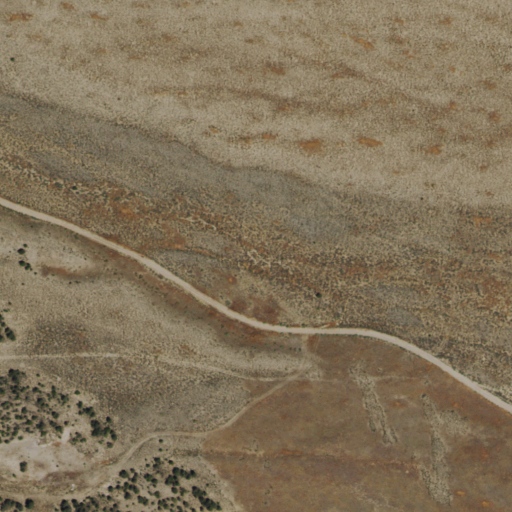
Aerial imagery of valley in Nevada named Log Canyon containing shrub and grassland